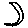
Label: moon